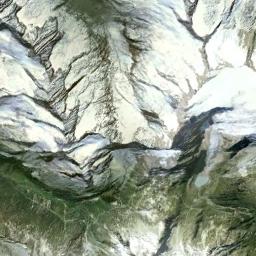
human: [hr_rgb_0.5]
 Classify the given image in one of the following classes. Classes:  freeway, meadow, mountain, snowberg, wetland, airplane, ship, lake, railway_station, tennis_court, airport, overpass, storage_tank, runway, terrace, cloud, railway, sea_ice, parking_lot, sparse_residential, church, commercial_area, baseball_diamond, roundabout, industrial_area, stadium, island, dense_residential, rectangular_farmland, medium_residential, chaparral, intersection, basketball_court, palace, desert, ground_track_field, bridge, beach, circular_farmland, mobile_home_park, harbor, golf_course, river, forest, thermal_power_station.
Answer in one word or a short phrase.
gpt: snowberg